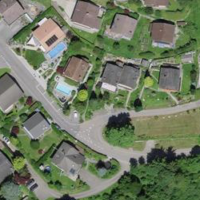
EUNIS habitat code: 55
Species observed at this site:
Menyanthes trifoliata